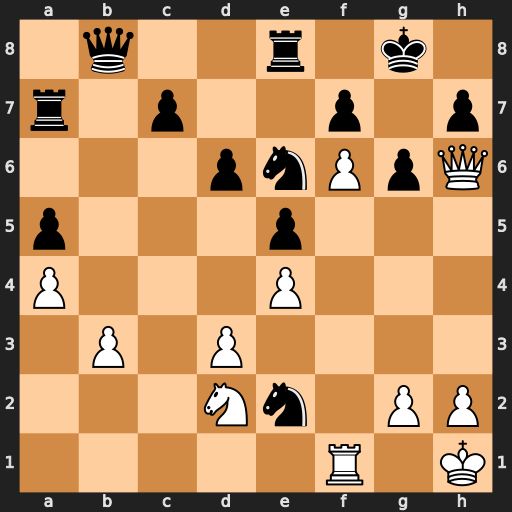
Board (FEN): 1q2r1k1/r1p2p1p/3pnPpQ/p3p3/P3P3/1P1P4/3Nn1PP/5R1K
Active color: w
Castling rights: -
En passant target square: -
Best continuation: Nf3 Qd8 Ng5 Qxf6 Qxh7+ Kf8 Rxf6